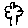
Label: tree